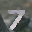
Label: 7